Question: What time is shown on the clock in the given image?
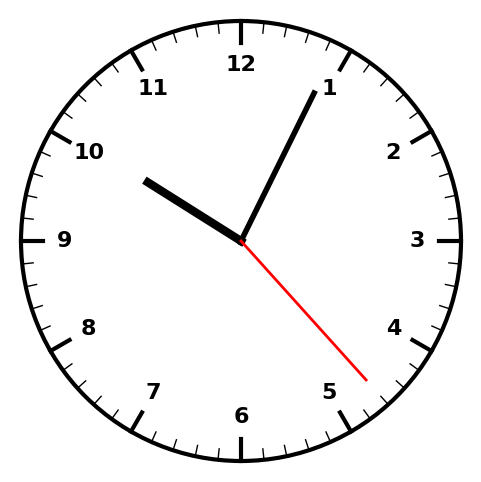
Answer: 10:04:23